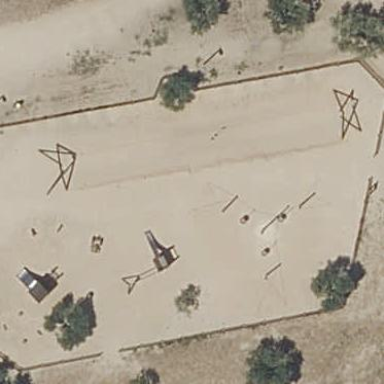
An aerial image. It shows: Playground with fence around it.